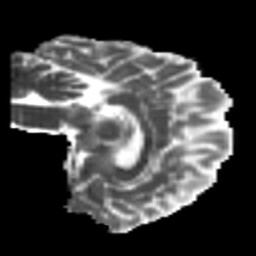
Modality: MD
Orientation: sagittal
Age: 24
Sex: female
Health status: healthy
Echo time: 0.074 s